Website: lowes
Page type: order-tracking
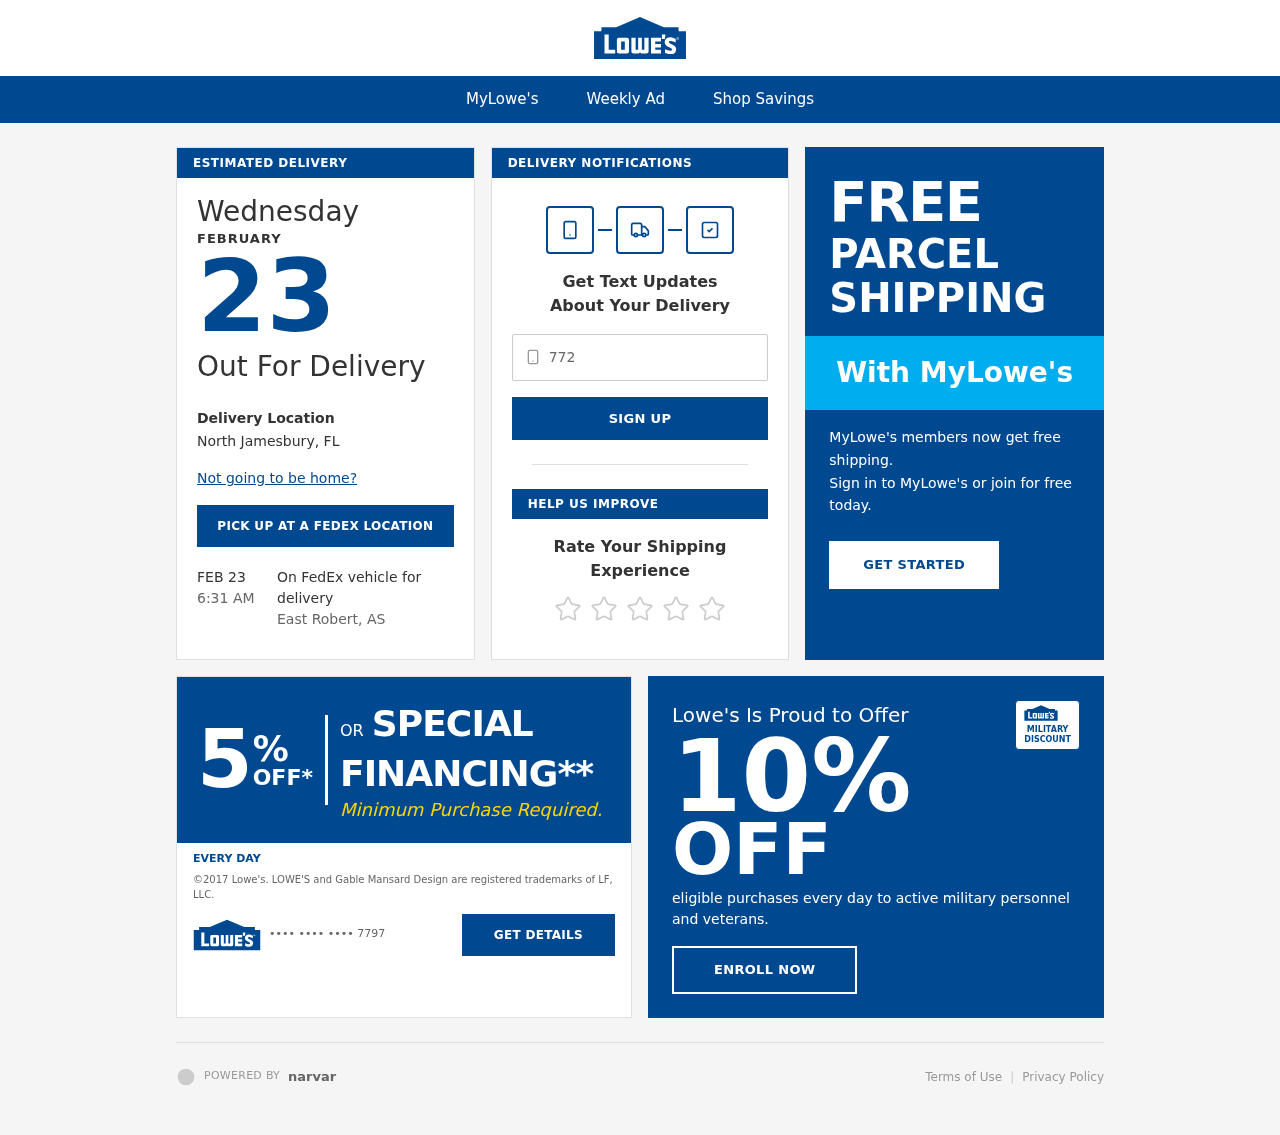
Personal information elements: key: PII_CARD_LAST4
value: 7797
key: PII_PHONE
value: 7722333385
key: PII_CITY_STATE
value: North Jamesbury, FL
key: PII_CITY_STATE2
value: East Robert, AS
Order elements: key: ORDER_DELIVERY_DATE
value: FEB 23
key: ORDER_DELIVERY_DATE
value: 6:31 AM
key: ORDER_DELIVERY_DATE
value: FEBRUARY
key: ORDER_DELIVERY_DATE
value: Wednesday
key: ORDER_DELIVERY_DATE
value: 23